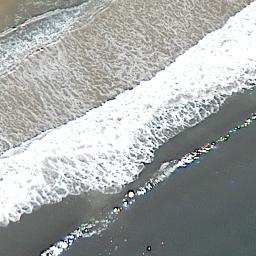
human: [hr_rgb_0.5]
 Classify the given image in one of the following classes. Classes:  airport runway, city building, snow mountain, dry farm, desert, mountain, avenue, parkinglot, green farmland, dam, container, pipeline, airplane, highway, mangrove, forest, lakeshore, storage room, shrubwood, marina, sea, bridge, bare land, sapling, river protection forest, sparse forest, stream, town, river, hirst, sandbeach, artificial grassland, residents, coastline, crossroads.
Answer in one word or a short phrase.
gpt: coastline